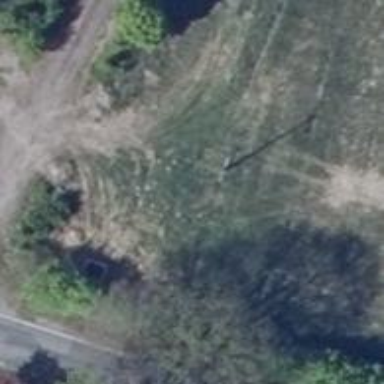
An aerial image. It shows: Power pole.